Question: How to map the OLE DB source SQL command query parameters with variables using EzAPI ?
Basically I need to do something like below.

Thanks in advance.
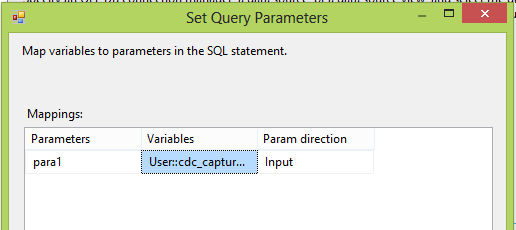
Answer: Here is how I had to do it for SSIS 2012. I had to find the GUID of the variable in question and set it that way.
'''
EzOleDbSource source = new EzOleDbSource(this);
source.Connection = sourceconnection;
source.SqlCommand = sourcecomannd;
source.AccessMode = AccessMode.AM_SQLCOMMAND;
source.SetComponentProperty("ParameterMapping", ""Parameter0:Input",{C2BCD5B0-1FDB-4A74-8418-EEF9C1D19AC3};");
'''
To get the GUID you can query the Variables in the EZPackage object.
'''
Application a = new Application();
var package = a.LoadPackage(packagelocation, null);
var ezpackage = new EzPackage(package);
var firstOrDefault = ezpackage.Variables.OfType<Microsoft.SqlServer.Dts.Runtime.Variable>()
.AsQueryable()
.FirstOrDefault(x => x.Name.Equals("MyParameter"));
if (firstOrDefault != null)
{
var guid =
firstOrDefault.ID;
}
'''